Field crop: maize
Growth stage: 2
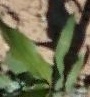
Species: maize